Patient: sex M, age 72
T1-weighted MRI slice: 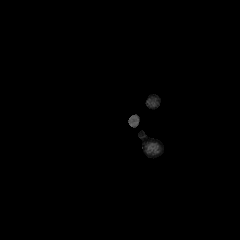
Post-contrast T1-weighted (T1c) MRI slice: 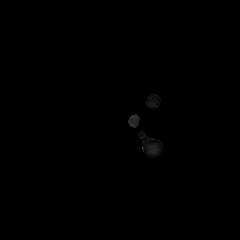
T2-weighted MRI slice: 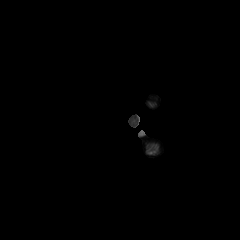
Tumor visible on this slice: no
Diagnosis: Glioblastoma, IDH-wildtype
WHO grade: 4